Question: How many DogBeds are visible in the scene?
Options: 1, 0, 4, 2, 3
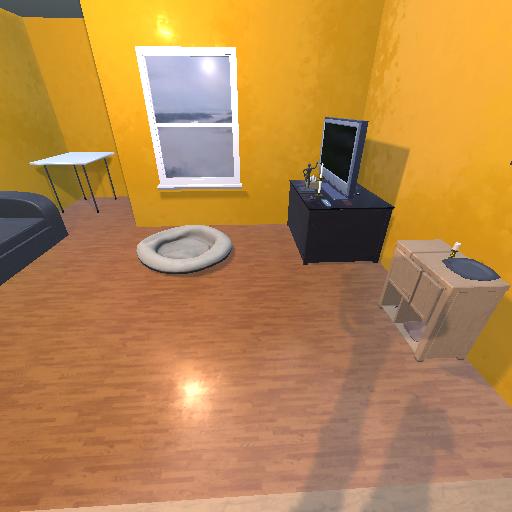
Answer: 1